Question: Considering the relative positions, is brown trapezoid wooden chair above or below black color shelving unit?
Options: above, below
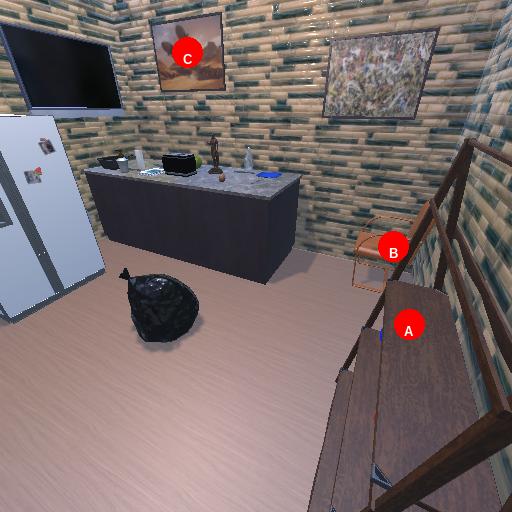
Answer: above